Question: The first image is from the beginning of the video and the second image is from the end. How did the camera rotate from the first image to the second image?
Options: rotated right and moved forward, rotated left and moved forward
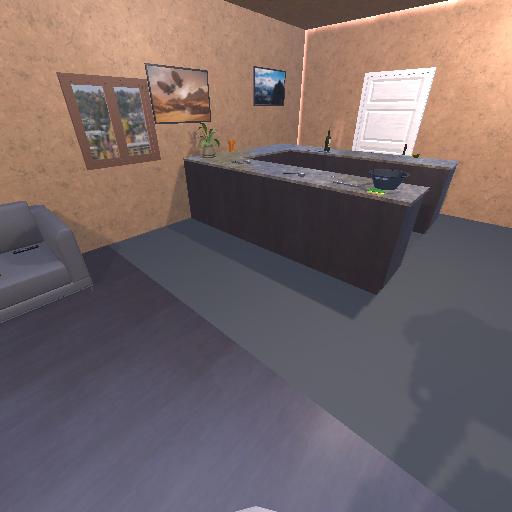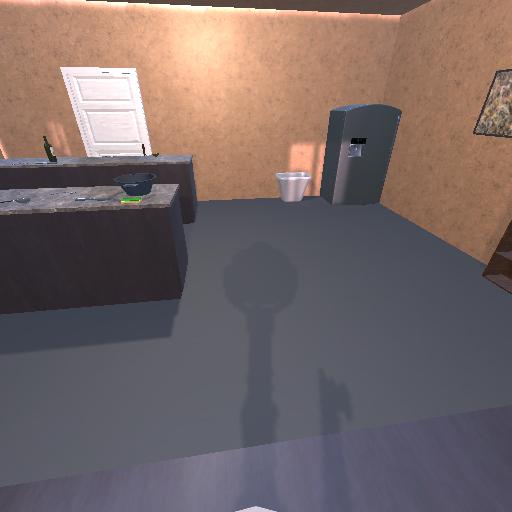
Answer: rotated right and moved forward